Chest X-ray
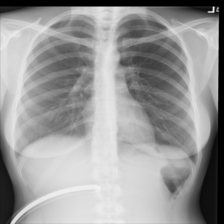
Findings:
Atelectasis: negative
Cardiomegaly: negative
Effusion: negative
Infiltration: negative
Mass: negative
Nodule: negative
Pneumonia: negative
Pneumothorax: negative
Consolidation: negative
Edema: negative
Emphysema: negative
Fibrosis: negative
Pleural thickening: negative
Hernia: negative